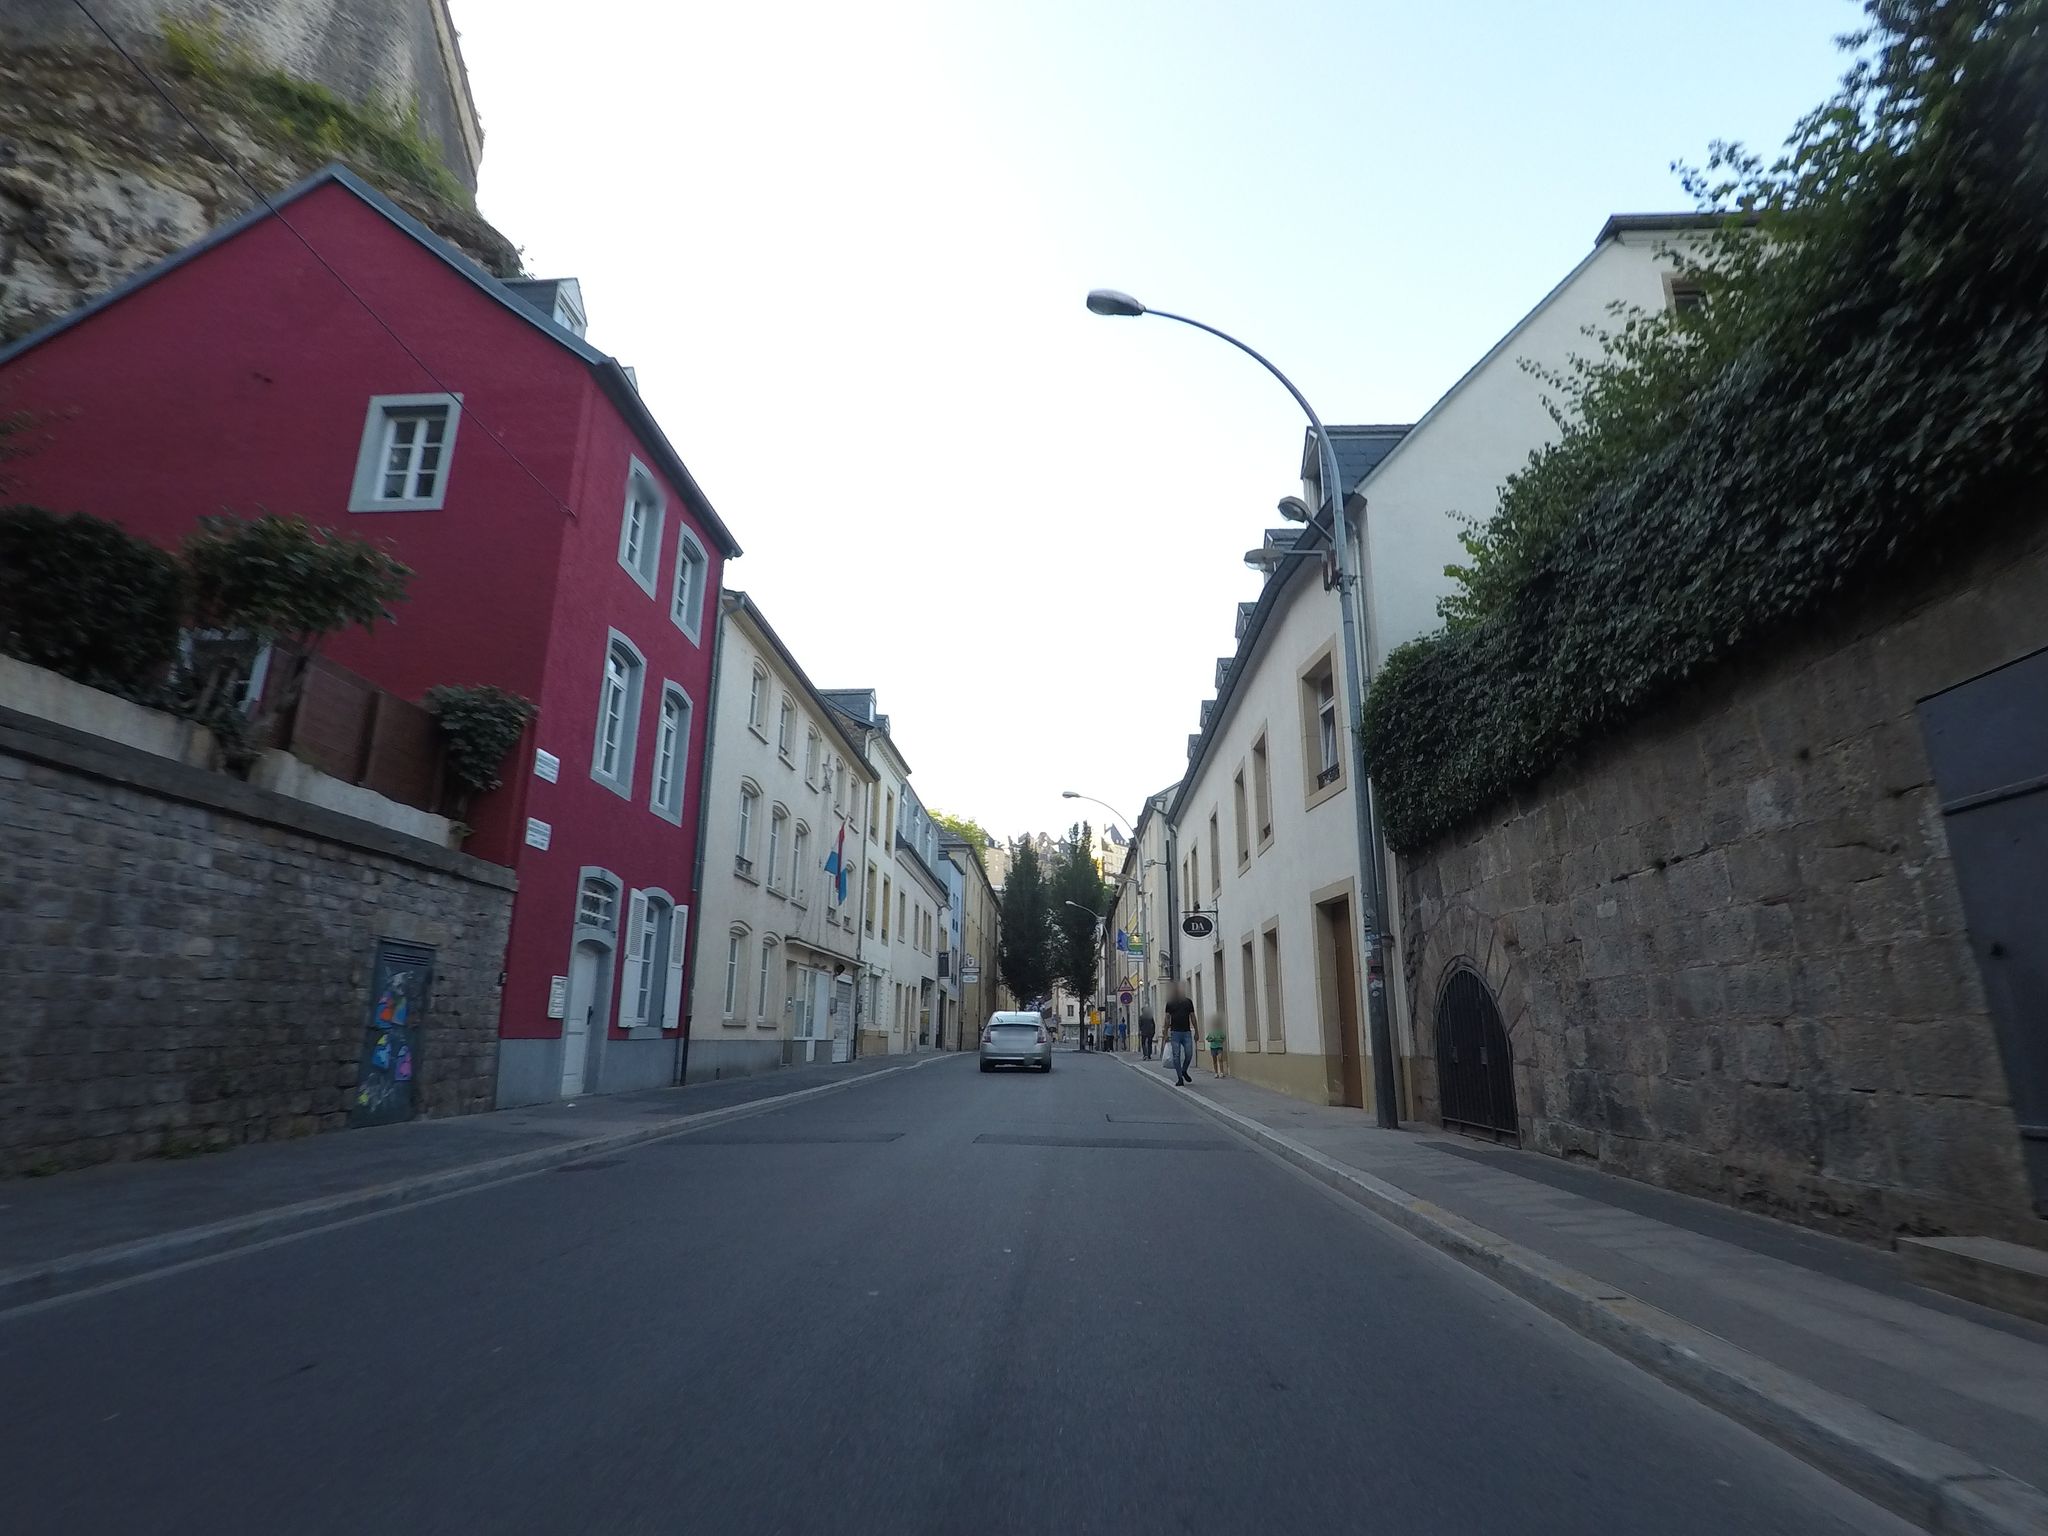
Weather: clear
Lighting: day
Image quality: good
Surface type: driving surface
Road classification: tertiary, residential
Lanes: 2
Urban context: urban centre
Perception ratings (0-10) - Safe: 6.76, Lively: 8.28, Beautiful: 7.54, Boring: 4.87, Depressing: 4.33, Wealthy: 6.5